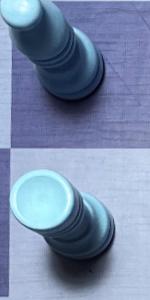
Label: Rook_White